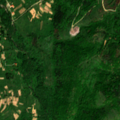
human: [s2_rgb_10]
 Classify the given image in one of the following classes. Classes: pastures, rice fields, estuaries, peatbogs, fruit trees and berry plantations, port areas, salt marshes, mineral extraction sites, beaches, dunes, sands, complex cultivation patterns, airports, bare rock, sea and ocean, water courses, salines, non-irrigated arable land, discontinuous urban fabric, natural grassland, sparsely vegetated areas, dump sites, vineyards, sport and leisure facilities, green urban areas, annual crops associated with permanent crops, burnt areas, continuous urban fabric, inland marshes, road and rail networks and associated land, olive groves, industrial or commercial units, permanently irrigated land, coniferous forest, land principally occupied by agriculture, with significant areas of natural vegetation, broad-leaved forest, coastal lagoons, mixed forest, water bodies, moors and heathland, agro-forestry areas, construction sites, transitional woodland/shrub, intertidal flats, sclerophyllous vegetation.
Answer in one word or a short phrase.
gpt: complex cultivation patterns, broad-leaved forest, coniferous forest